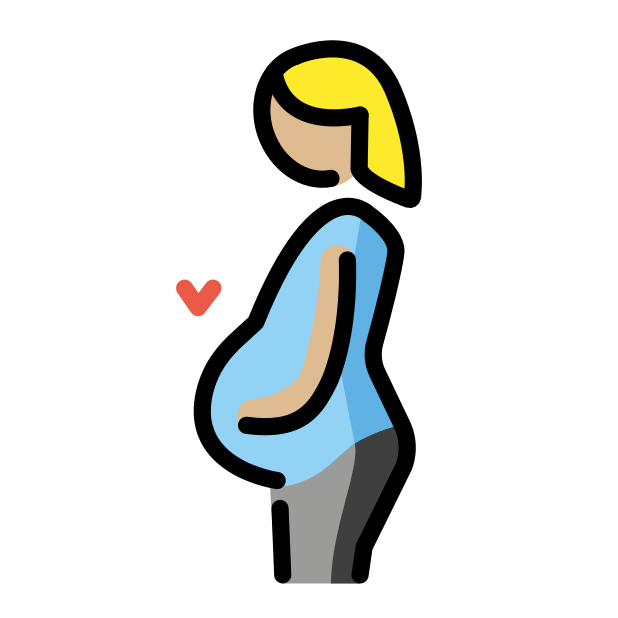
pregnant woman: medium-light skin tone